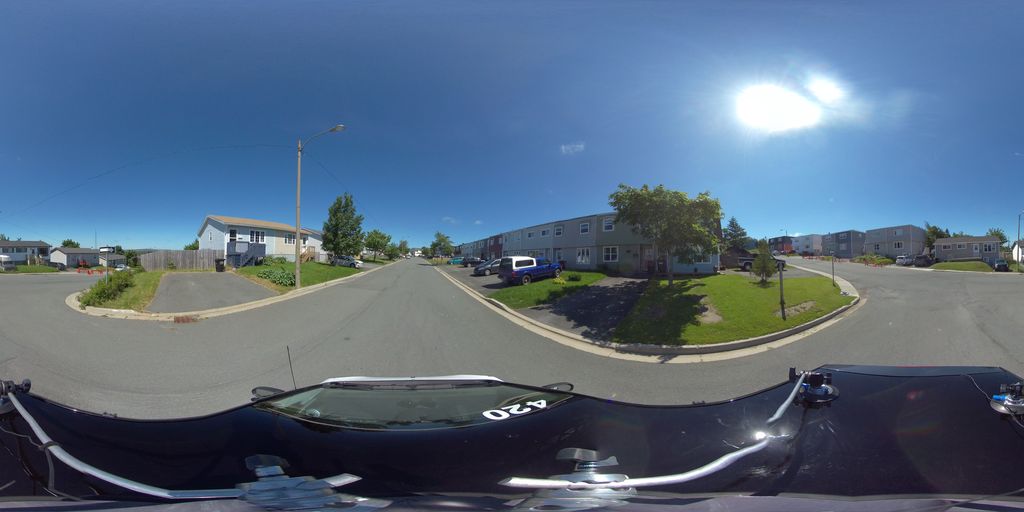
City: st_johns